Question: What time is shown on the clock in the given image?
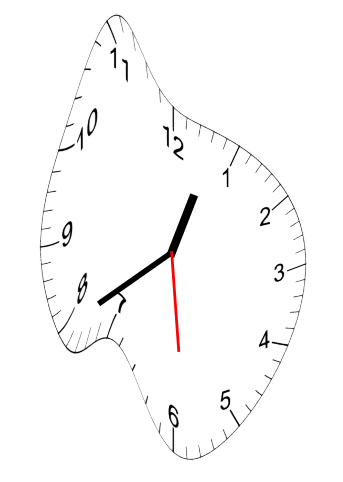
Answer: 12:39:29